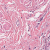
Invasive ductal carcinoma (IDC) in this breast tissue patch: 1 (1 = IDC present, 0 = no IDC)